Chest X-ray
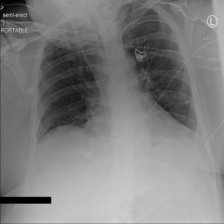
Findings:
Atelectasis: positive
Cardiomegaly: negative
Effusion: positive
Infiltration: positive
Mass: negative
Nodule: negative
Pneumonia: negative
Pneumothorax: negative
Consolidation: negative
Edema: negative
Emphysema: negative
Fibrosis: negative
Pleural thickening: negative
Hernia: negative